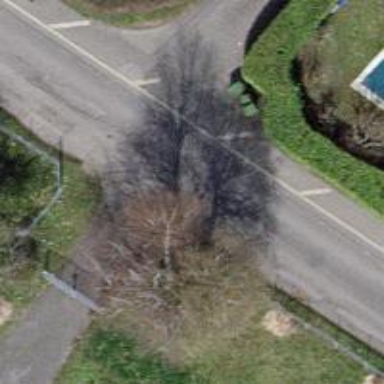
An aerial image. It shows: Tertiary road.